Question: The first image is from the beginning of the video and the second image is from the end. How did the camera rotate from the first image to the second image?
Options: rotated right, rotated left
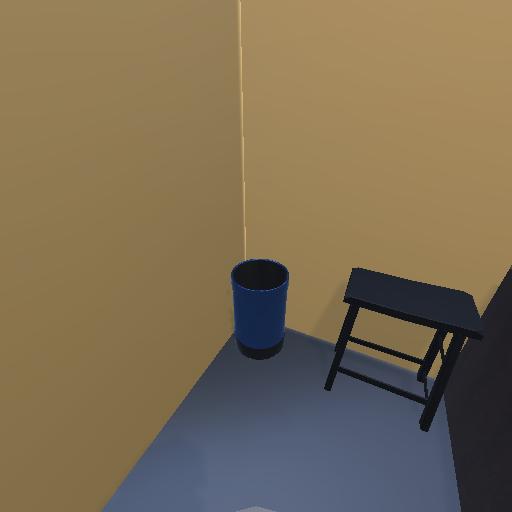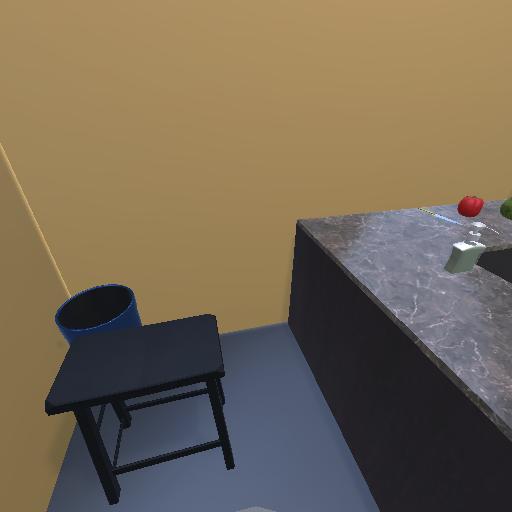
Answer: rotated right